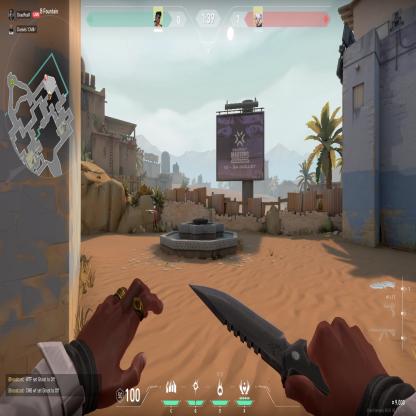
Label: enemy